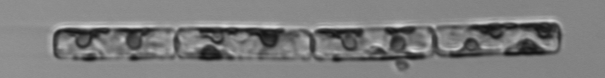
Label: Guinardia_delicatula